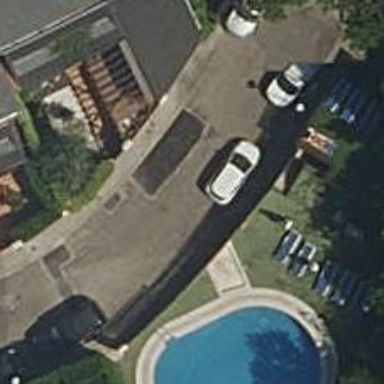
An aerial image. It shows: Asphalt road designated for service vehicles.